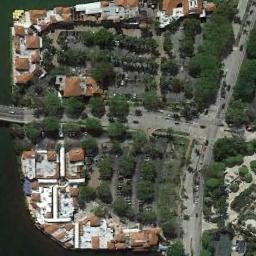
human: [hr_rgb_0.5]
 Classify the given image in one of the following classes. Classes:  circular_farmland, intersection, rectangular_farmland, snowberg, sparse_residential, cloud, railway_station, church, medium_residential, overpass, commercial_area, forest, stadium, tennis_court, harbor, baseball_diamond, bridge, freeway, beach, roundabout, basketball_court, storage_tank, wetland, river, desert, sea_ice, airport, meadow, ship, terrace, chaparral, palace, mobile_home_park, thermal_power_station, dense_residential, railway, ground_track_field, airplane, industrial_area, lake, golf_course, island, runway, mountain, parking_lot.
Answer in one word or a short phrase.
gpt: dense_residential